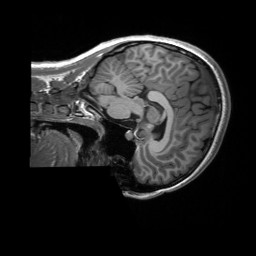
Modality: T1w
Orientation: sagittal
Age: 22
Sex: female
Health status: healthy
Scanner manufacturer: siemens
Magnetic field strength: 3 T
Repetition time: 2.53 s
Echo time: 0.00227 s